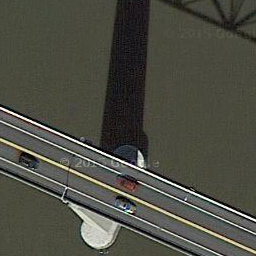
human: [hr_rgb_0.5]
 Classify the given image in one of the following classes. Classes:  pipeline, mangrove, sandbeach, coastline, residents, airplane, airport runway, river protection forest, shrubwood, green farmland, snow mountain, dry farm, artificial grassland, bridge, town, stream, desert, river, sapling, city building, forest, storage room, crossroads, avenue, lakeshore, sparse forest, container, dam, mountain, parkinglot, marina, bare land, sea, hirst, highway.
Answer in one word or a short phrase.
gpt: bridge